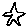
Label: star